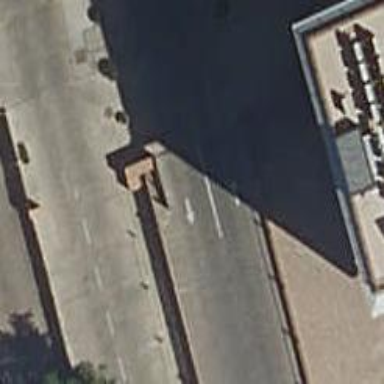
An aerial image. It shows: Bollard barrier.